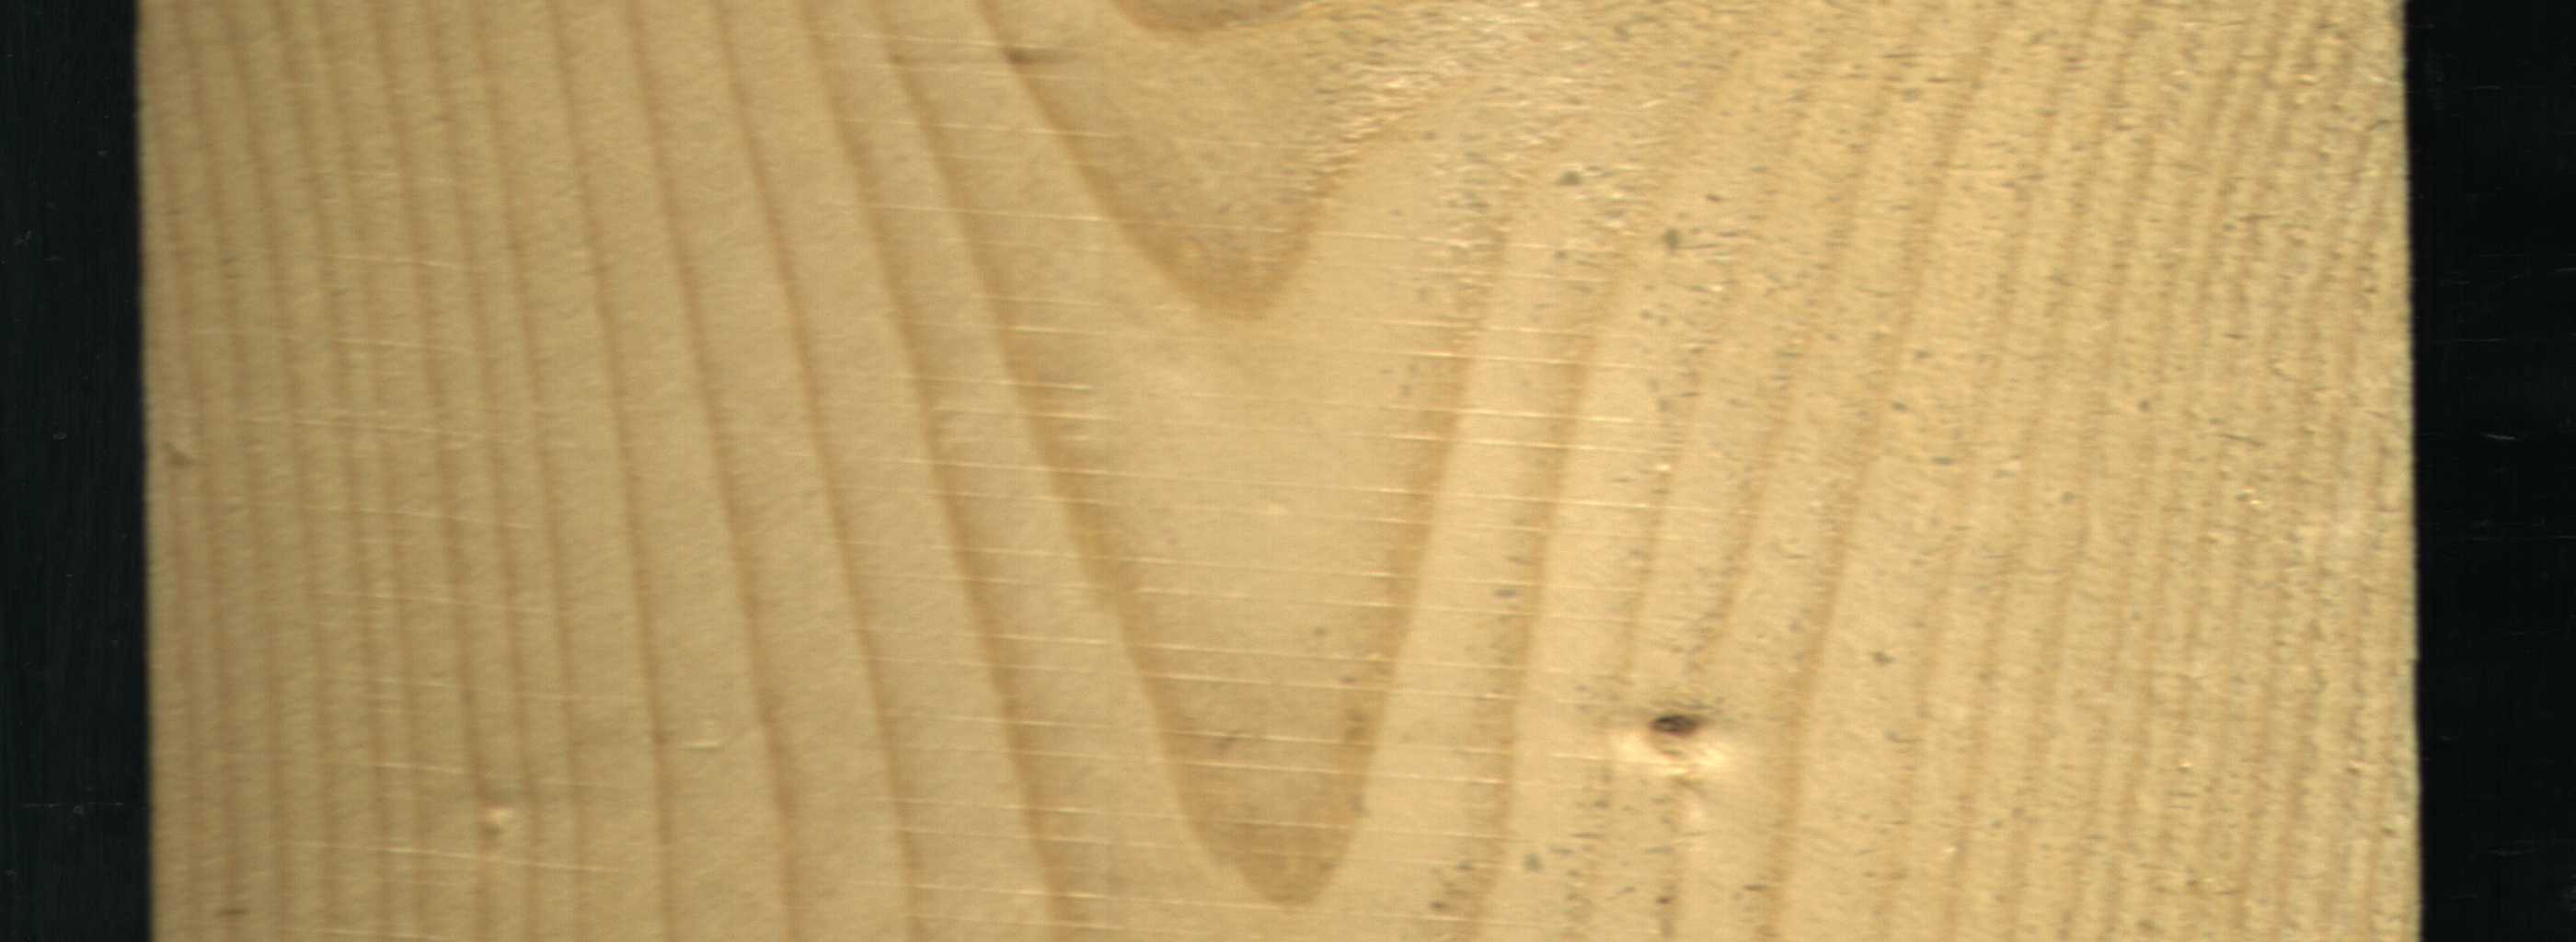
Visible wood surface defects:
Live_Knot